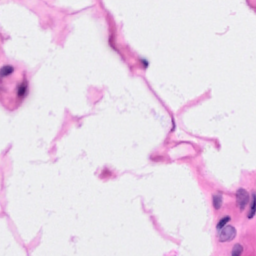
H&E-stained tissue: Breast